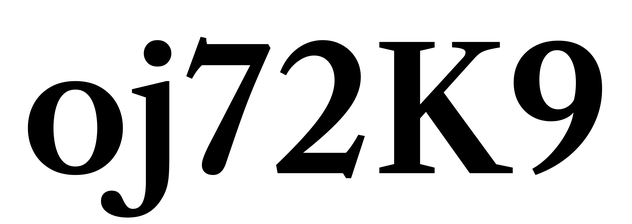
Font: LibreCaslonText_SemiBold